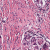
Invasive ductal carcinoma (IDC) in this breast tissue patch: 0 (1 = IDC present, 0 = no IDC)